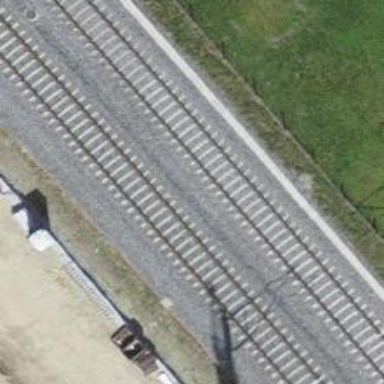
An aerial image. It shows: Single-track electrified railway siding with contact line for service.